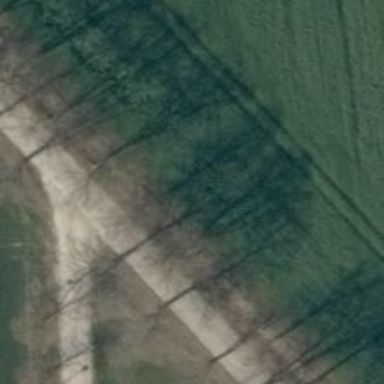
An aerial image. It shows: Row of trees in natural setting.